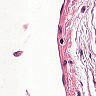
Metastatic tissue present: no